Field crop: maize
Growth stage: 2
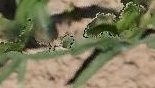
Species: maize